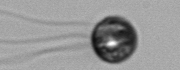
Label: flagellate_morphotype1